Field crop: maize
Growth stage: 2
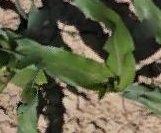
Species: maize